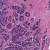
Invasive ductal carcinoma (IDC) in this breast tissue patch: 1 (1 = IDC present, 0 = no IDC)